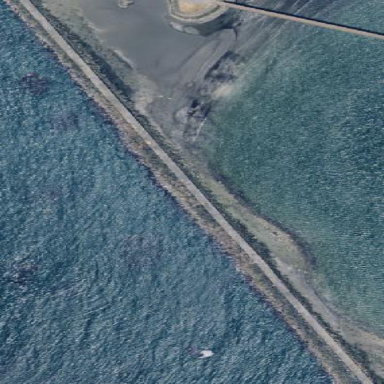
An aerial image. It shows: Breakwater made of concrete.